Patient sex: M
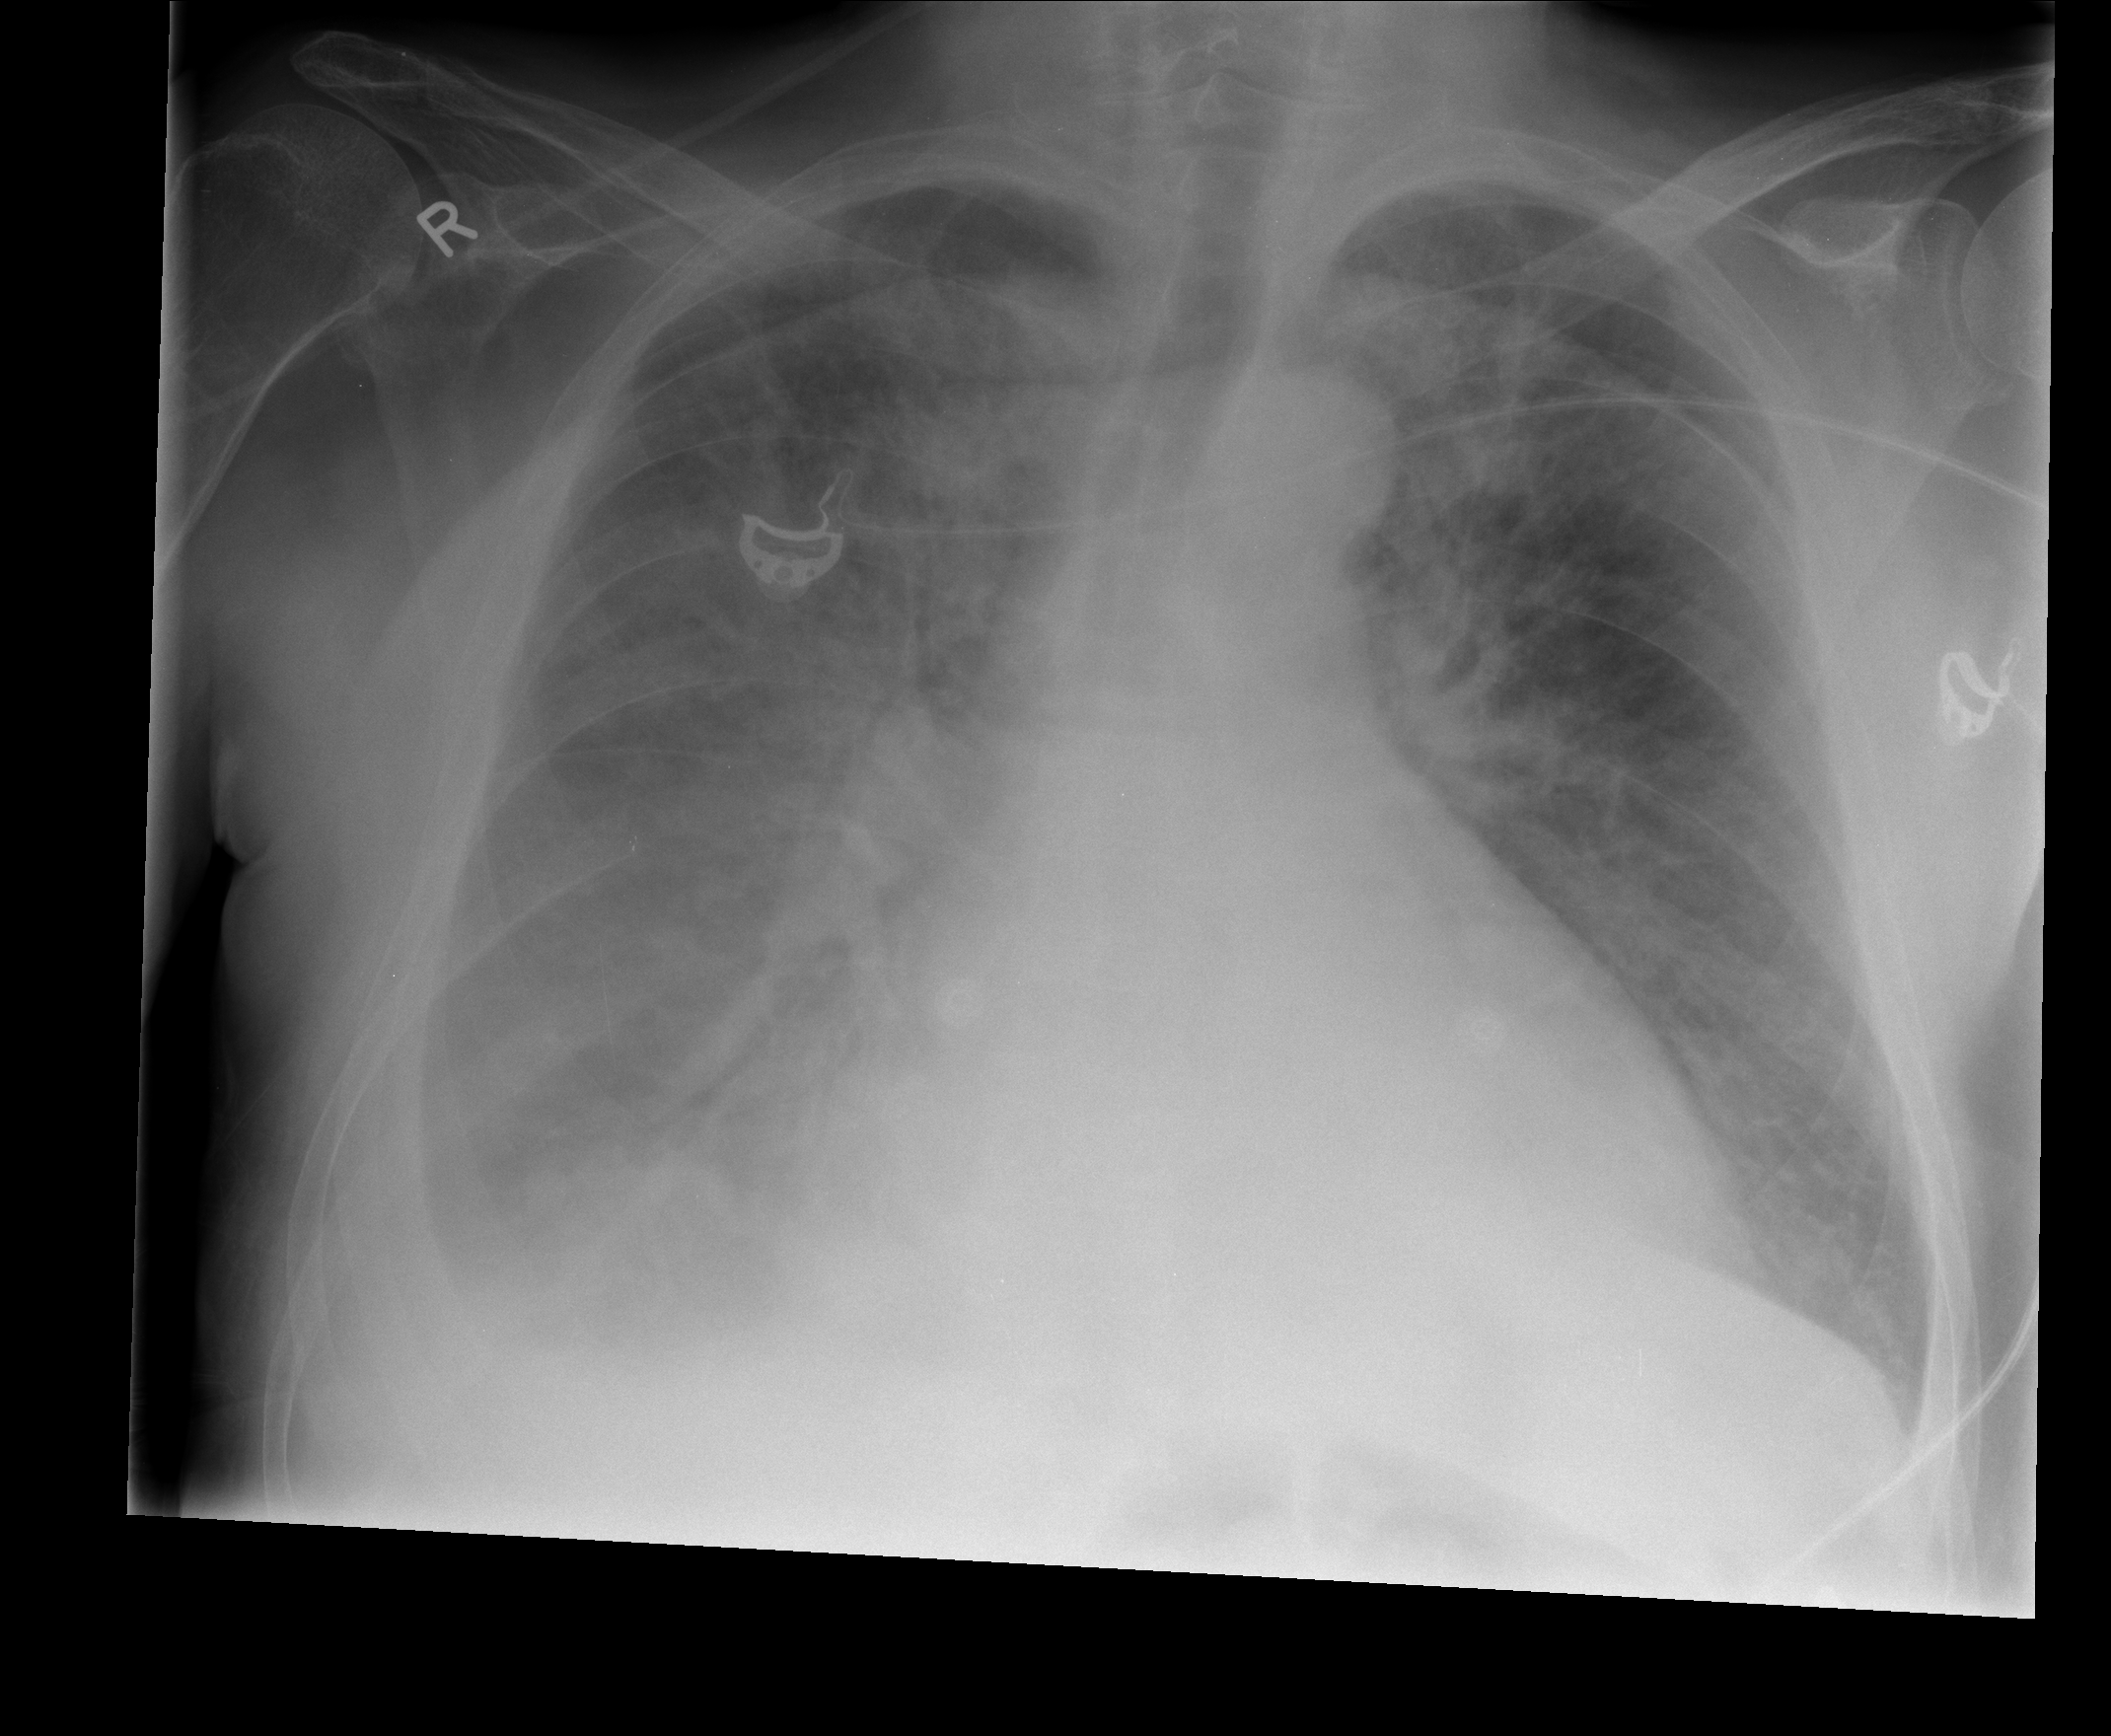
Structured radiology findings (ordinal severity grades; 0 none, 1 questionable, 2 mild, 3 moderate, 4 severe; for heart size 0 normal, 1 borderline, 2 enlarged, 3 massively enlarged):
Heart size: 2
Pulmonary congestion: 3
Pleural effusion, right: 2
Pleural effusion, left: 0
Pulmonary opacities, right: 2
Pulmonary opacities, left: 2
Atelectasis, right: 3
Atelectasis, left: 2